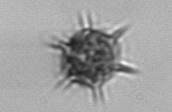
Label: Dictyocha